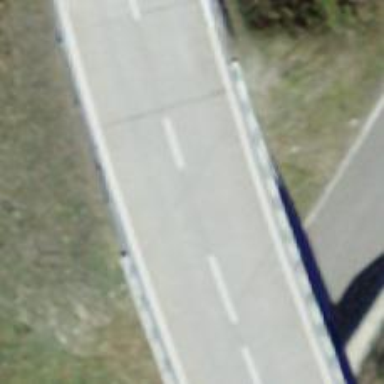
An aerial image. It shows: Concrete bridge over primary highway.